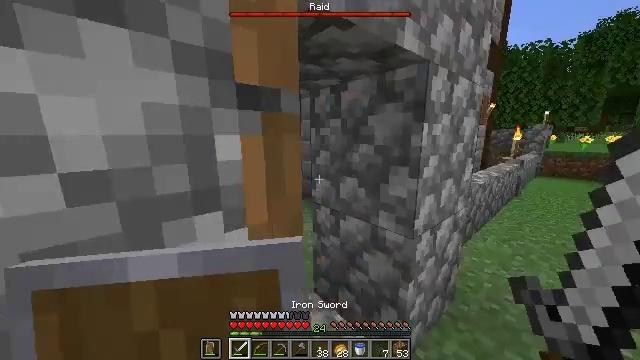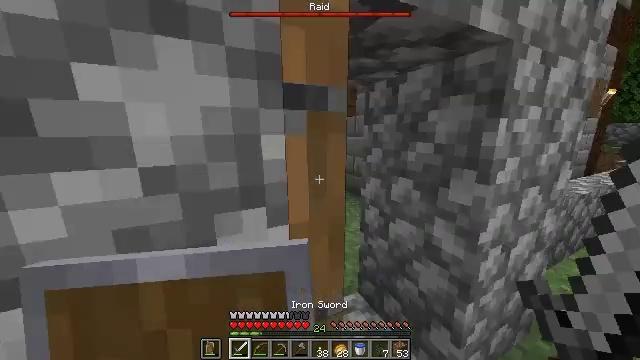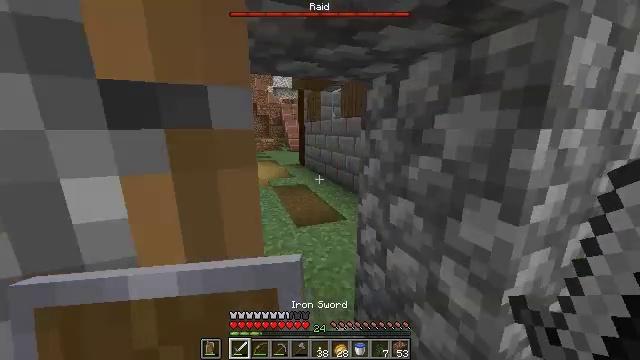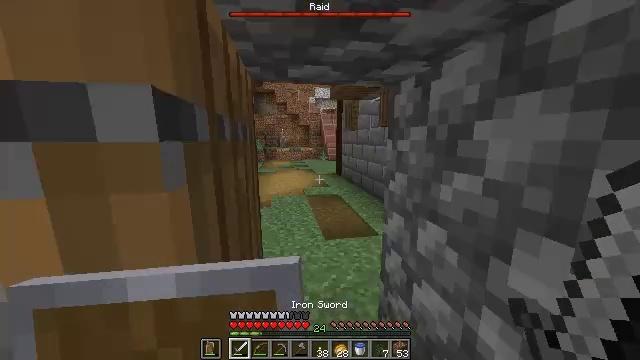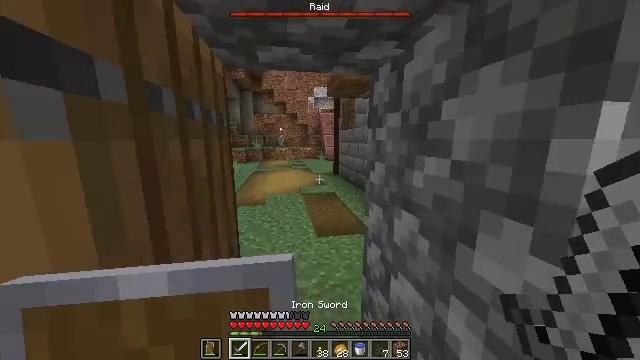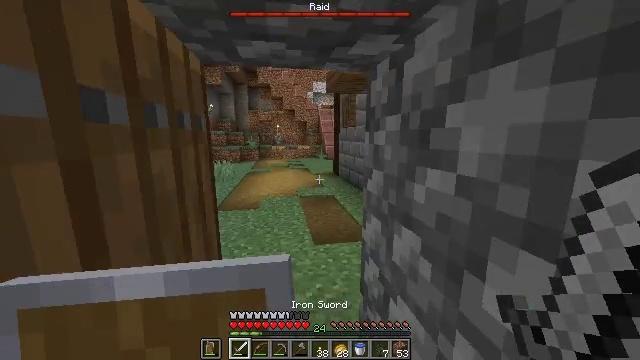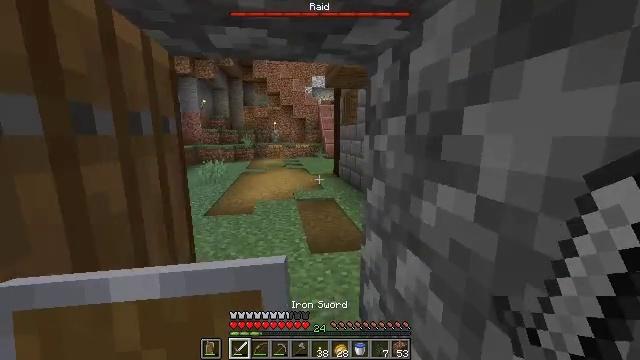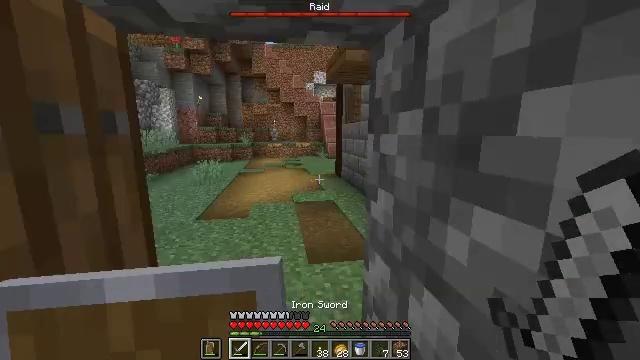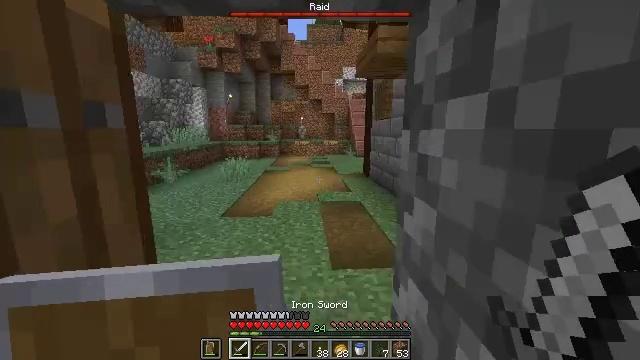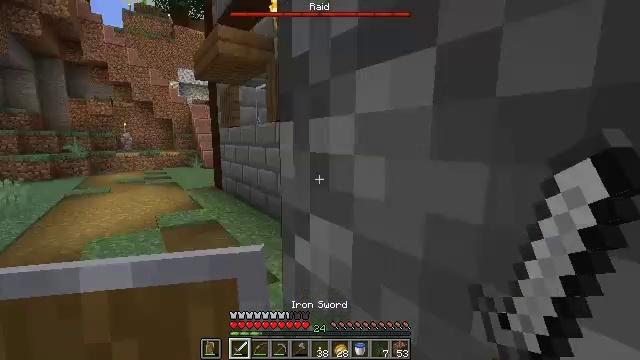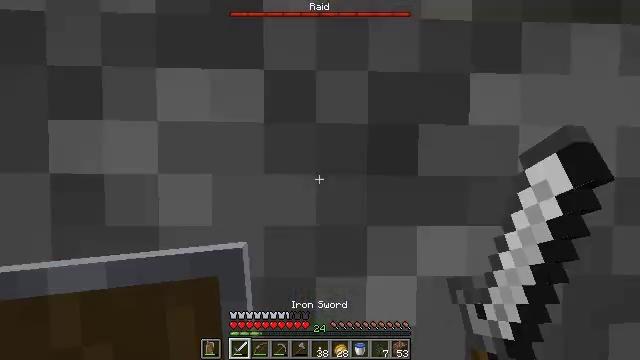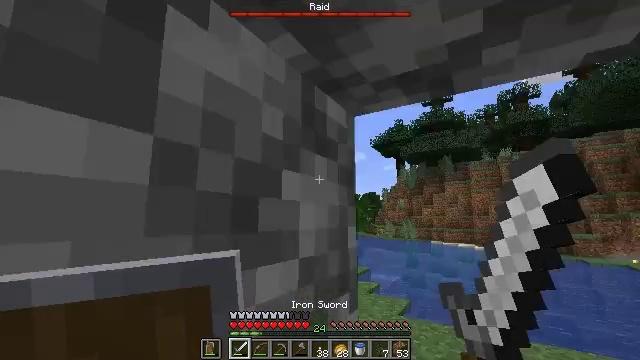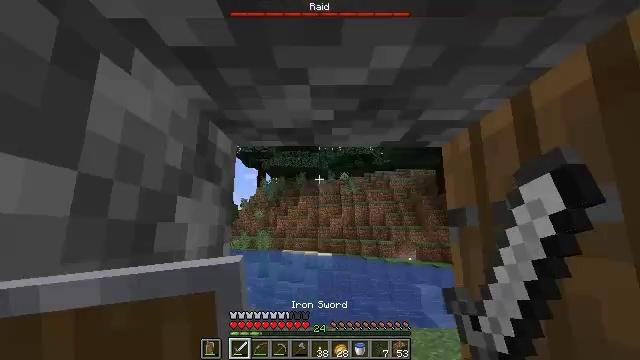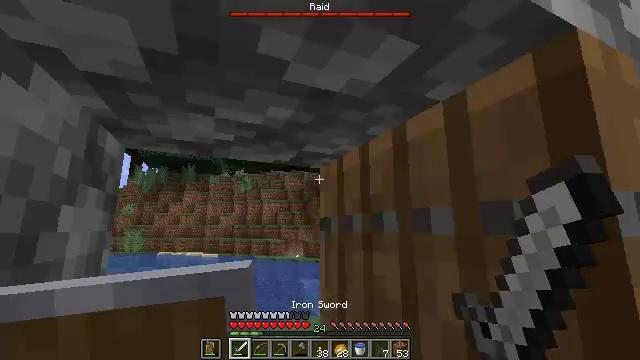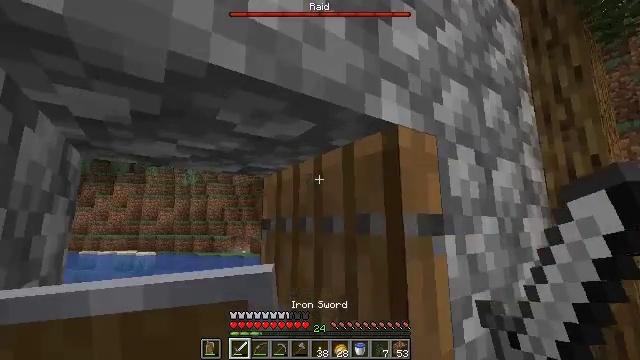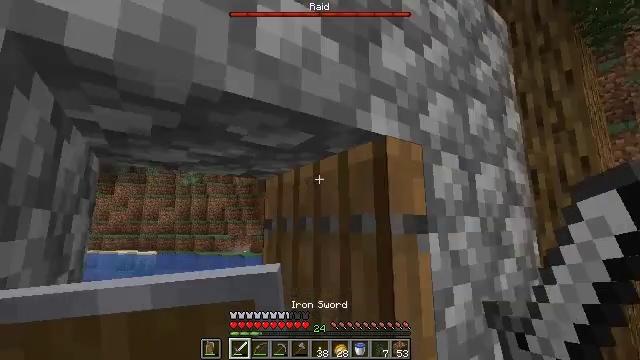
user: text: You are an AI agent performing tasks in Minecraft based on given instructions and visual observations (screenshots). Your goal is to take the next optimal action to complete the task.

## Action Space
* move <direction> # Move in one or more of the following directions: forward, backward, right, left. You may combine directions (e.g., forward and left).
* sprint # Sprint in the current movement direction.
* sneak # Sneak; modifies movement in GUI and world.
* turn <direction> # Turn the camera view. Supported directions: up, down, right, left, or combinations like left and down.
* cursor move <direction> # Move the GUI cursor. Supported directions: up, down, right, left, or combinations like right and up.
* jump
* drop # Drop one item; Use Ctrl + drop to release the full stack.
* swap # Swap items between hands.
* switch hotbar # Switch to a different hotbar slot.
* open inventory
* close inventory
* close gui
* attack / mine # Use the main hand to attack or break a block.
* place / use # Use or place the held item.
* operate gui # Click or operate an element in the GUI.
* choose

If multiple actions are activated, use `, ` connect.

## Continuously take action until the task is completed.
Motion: motion action
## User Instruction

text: Dig up the grass block for dirt.
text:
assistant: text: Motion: move forward and move right, turn left and down
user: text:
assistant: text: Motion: move forward, turn left
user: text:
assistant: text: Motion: move forward, turn left and up
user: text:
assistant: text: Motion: move forward
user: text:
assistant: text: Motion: move forward
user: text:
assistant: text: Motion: move forward
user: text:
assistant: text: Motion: move forward
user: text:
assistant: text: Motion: move forward, turn left
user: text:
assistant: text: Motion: move forward and move left, turn right and up
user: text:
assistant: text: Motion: move forward and move left, turn right and up
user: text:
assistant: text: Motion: move back and move left, turn right and up
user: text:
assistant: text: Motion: move back and move left, turn right and up
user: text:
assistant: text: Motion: move back, turn right
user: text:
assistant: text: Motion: move back, turn right
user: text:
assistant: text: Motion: move back
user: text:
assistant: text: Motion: move back
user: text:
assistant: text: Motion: move back, turn down
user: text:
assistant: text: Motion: move back and move right, turn down, use / place
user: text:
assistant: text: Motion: move back and move right, turn left and down, use / place
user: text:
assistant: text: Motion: move back, turn left and down, use / place
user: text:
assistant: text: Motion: move back, turn left and down
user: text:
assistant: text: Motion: move back and move left, turn down
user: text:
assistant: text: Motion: move back and move left, turn left
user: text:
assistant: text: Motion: move back and move left, turn left and down
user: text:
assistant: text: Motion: move back and move left, turn left
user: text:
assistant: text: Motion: move left, turn left and up
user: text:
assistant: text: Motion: move left, turn left and up
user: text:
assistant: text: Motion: move left
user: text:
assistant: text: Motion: turn left
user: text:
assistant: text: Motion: turn left